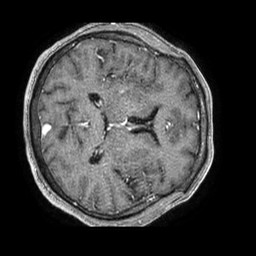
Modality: T1w
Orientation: axial
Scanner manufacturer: philips
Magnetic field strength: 1.5 T
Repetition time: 0.007623 s
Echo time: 0.003467 s